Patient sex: M
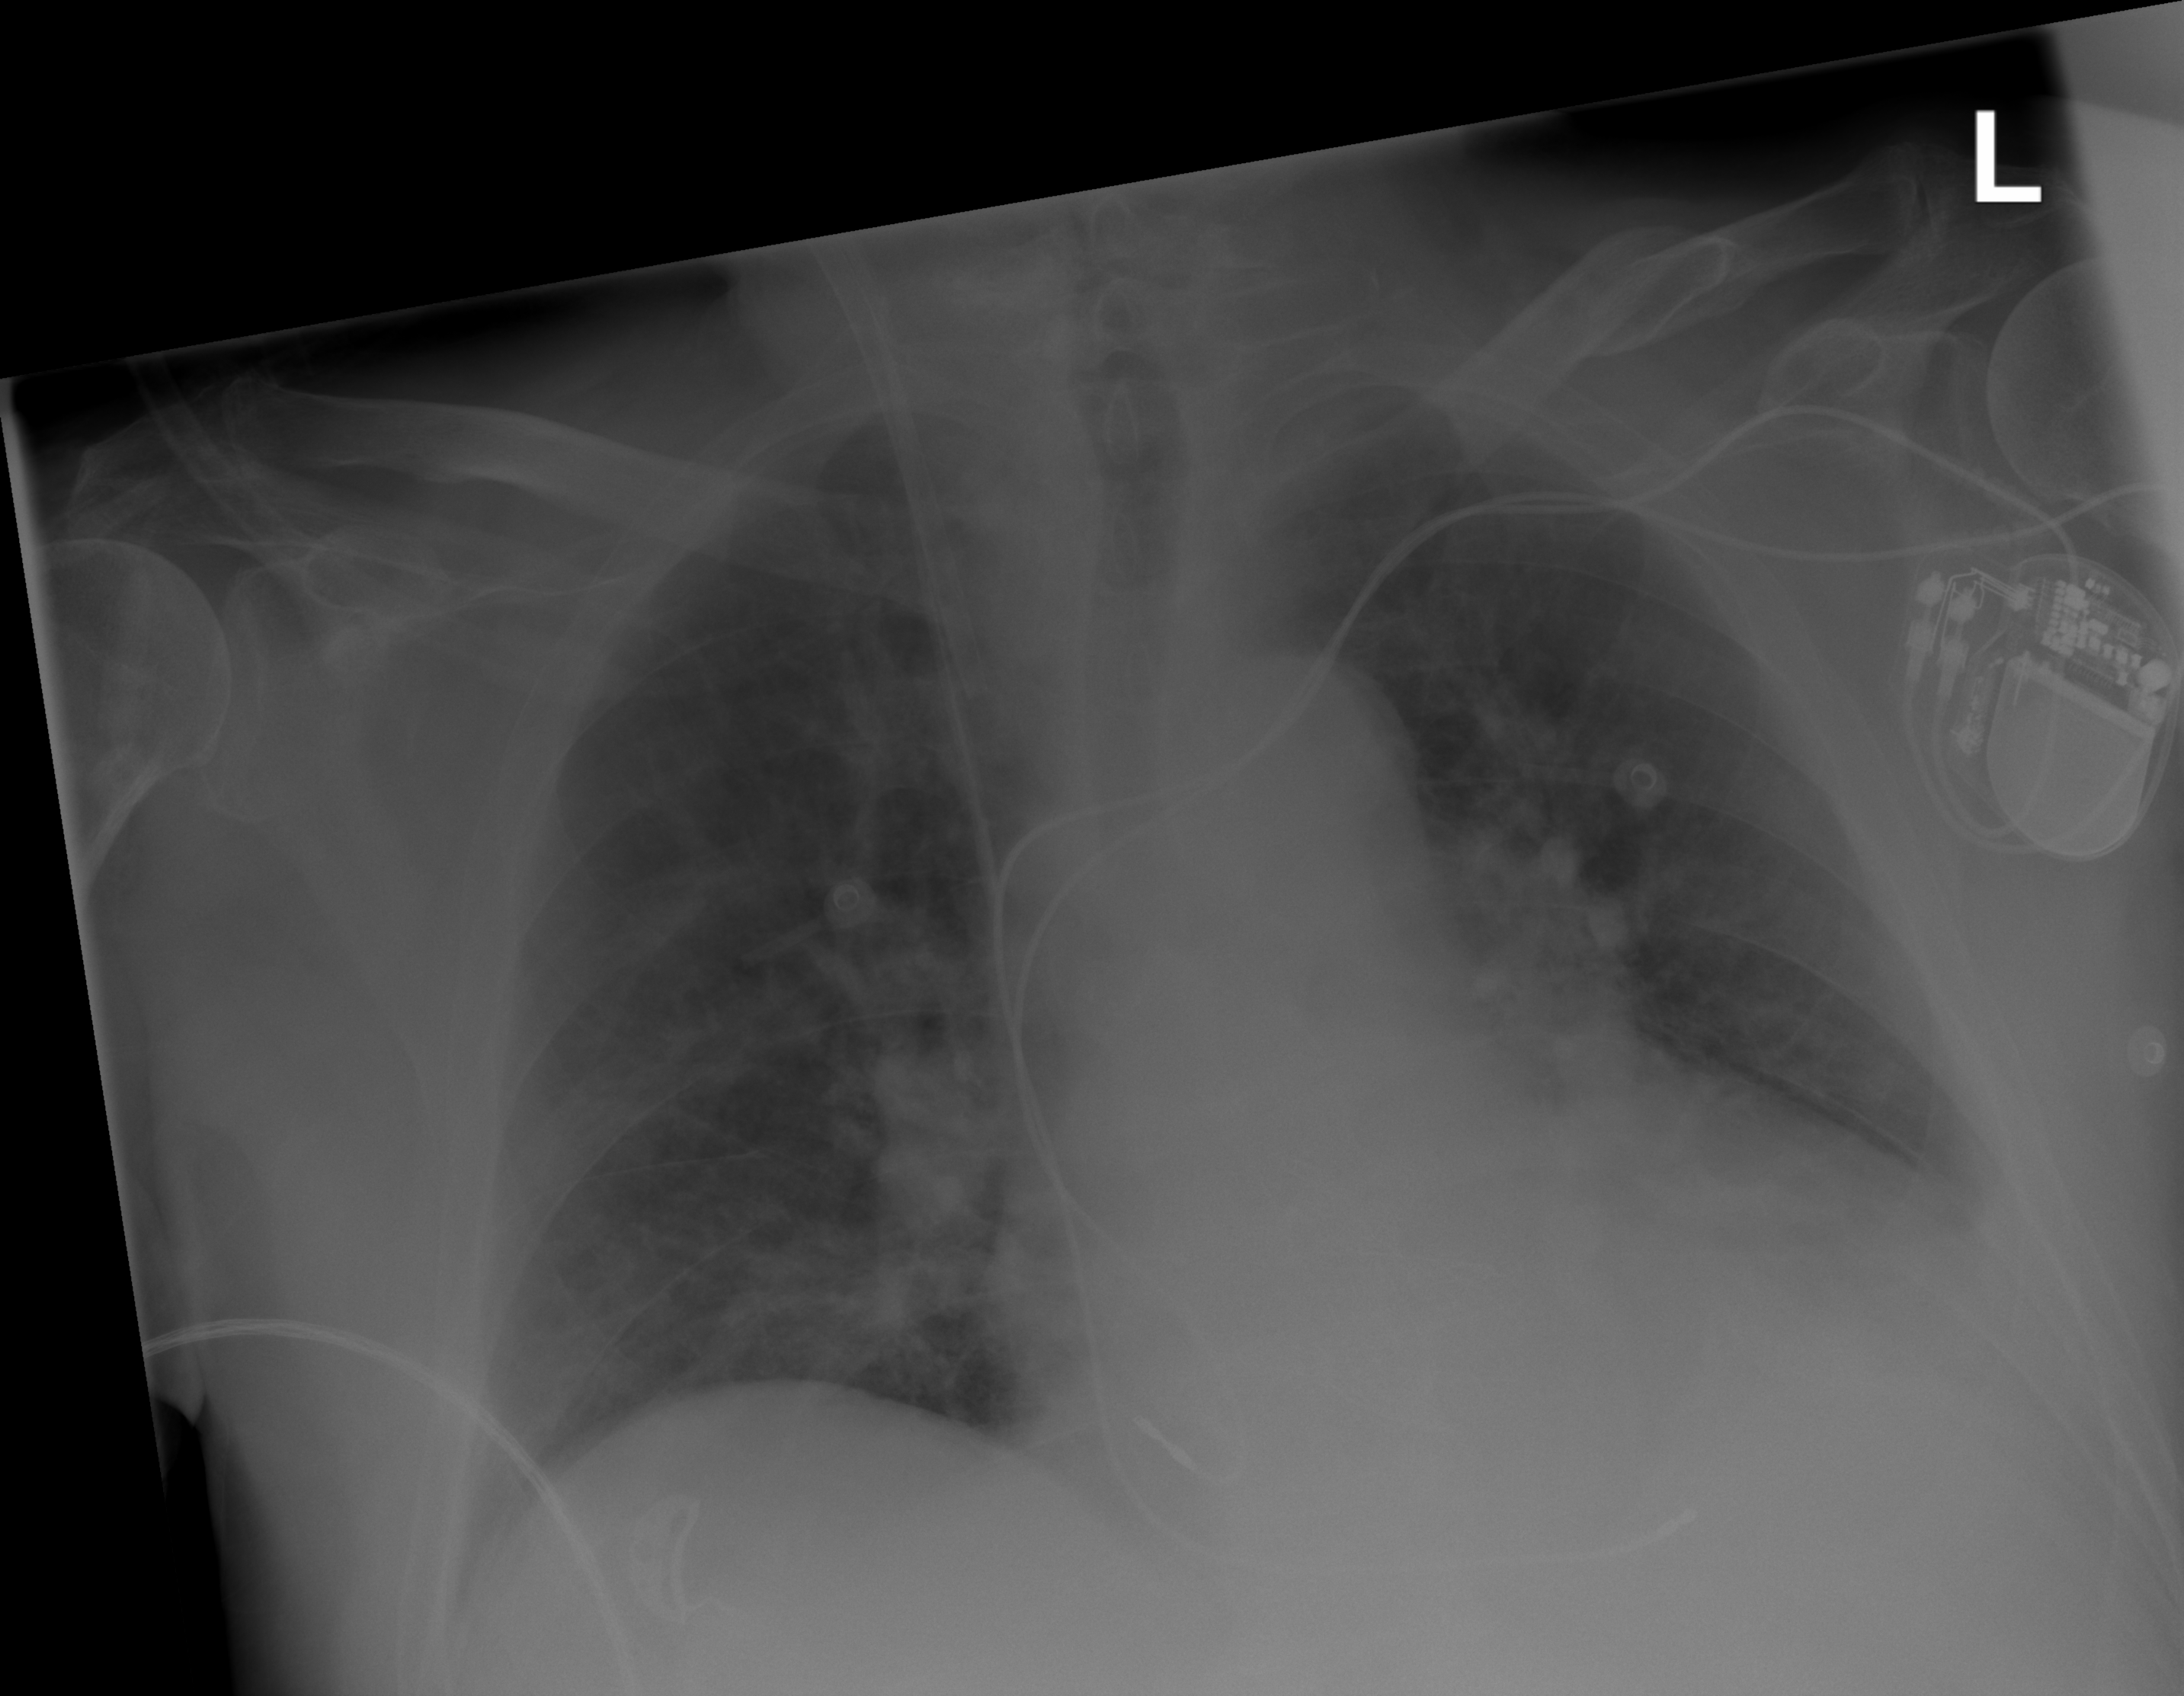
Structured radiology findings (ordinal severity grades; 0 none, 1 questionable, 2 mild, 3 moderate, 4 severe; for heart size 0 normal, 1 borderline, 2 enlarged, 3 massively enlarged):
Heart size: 2
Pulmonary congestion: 0
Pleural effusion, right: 0
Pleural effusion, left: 2
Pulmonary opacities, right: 0
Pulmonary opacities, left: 0
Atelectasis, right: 0
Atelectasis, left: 2